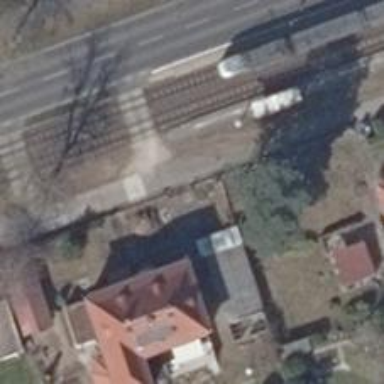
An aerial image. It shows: Platform for public transport with shelter. It is tram platform.